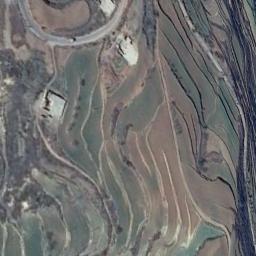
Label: terrace